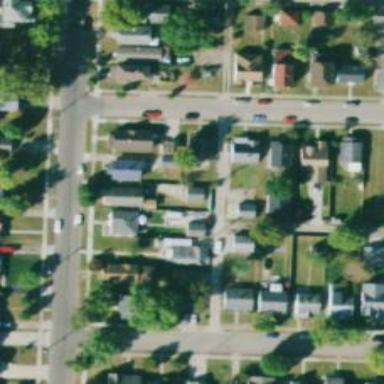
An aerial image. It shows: Alleyway designated as service road.